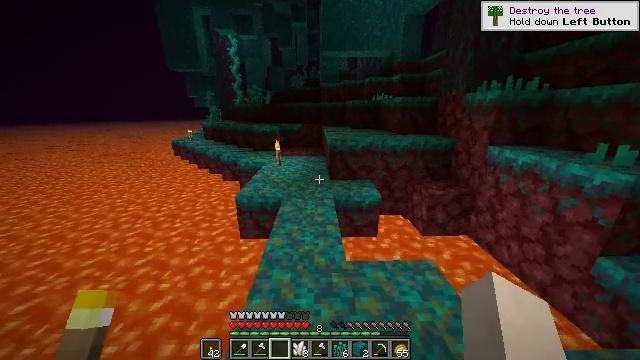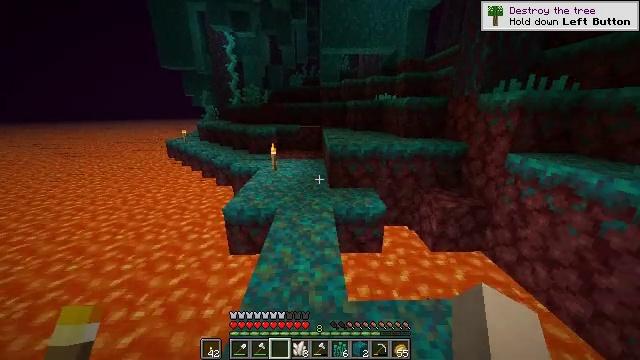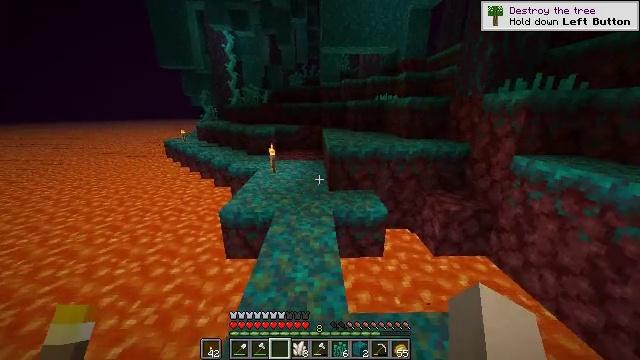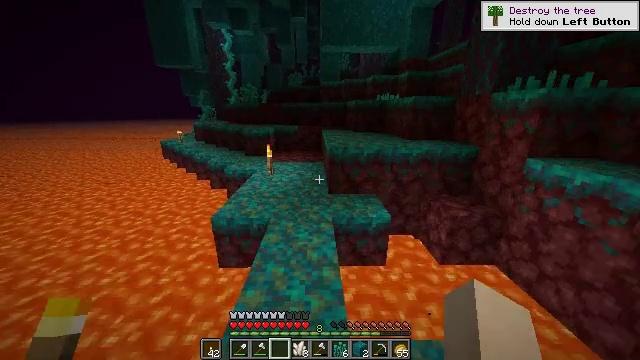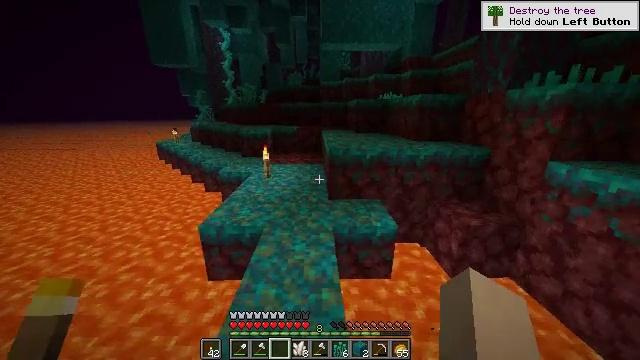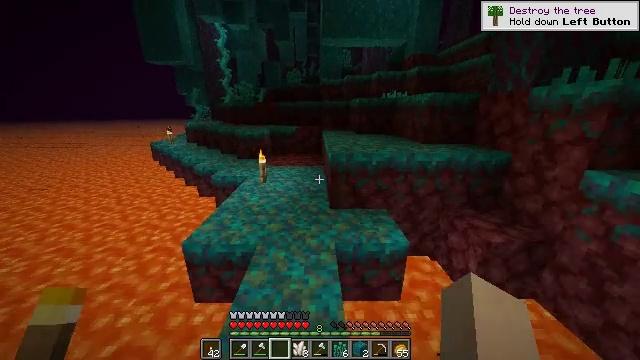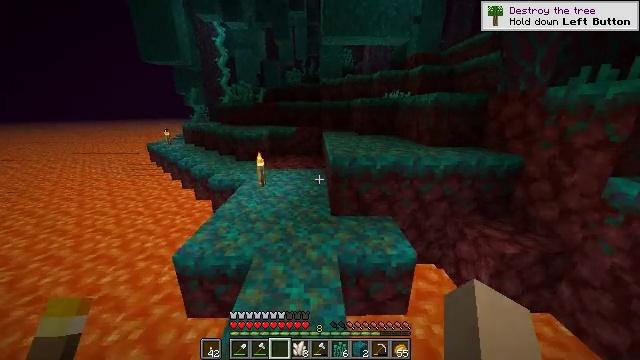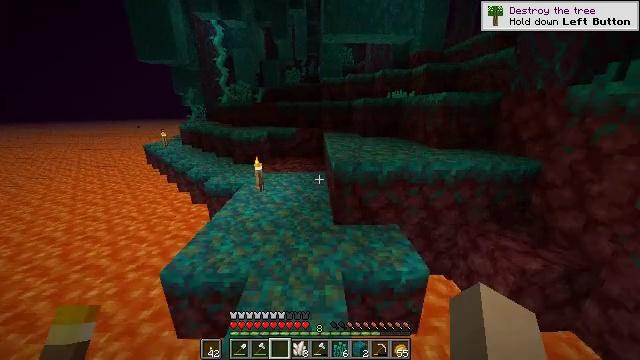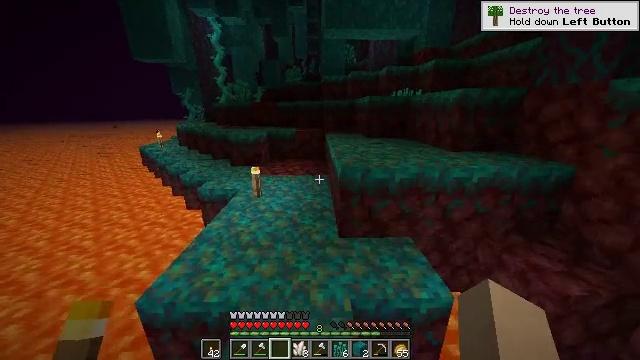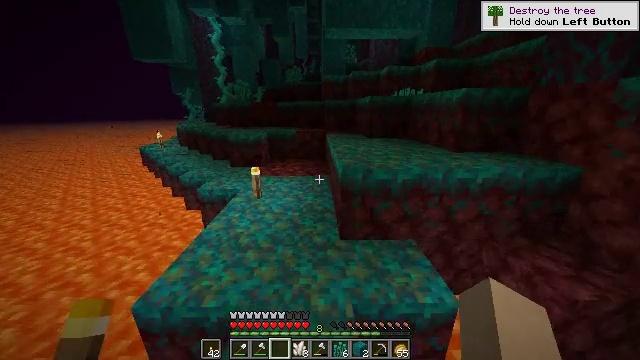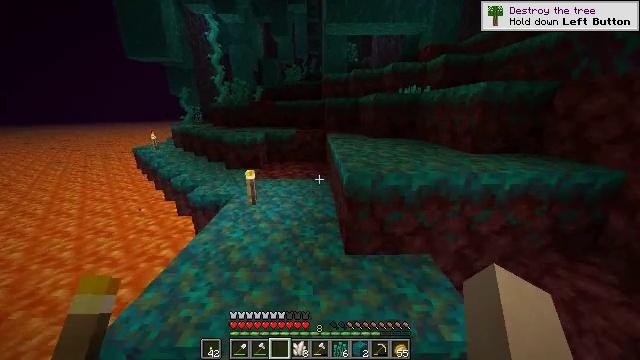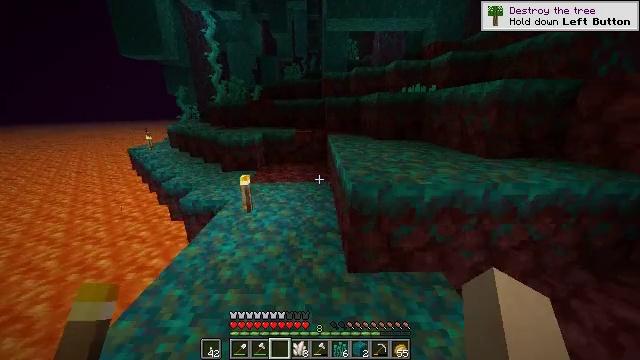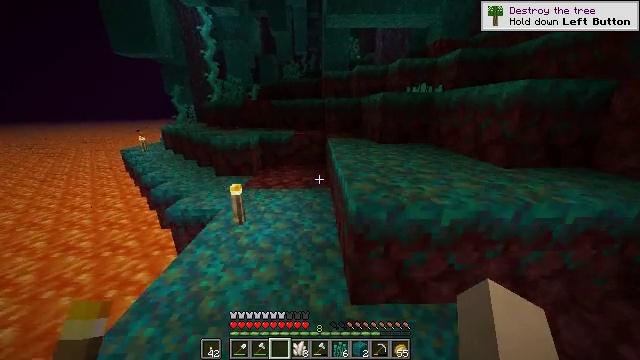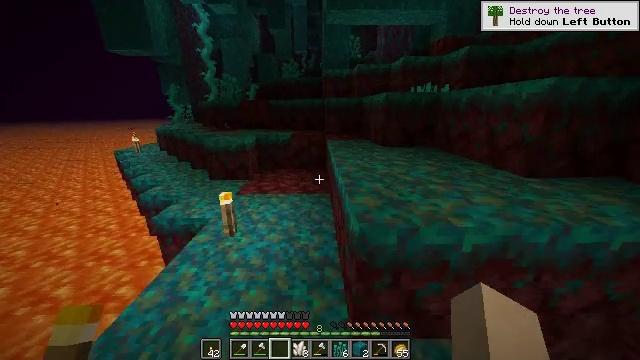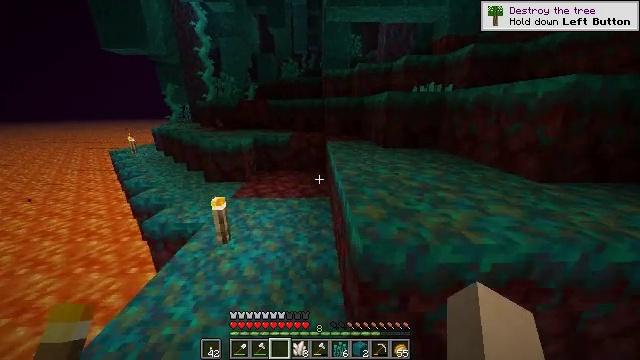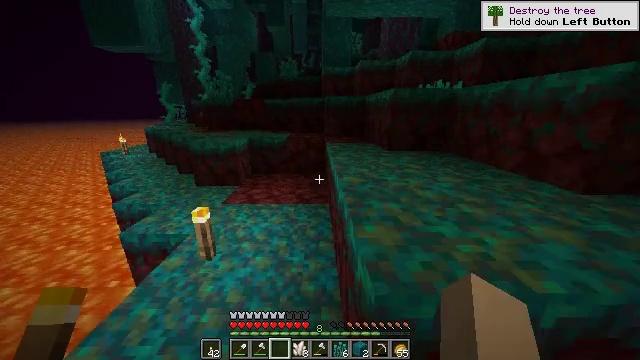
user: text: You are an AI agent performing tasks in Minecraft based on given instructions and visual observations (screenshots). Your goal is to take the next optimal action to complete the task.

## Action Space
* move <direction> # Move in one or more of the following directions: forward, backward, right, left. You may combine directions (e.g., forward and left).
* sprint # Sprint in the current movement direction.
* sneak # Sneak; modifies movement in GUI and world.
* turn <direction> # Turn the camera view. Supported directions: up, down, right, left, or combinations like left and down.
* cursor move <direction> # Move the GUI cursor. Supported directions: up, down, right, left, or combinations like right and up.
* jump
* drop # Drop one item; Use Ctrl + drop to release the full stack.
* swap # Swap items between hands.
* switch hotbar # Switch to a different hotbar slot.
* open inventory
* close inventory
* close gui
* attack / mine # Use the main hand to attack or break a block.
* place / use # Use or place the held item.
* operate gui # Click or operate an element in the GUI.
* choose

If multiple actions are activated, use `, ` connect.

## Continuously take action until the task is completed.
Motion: motion action
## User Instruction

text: Collect the warped nylium block.
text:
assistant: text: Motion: move forward, sprint
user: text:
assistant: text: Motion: move forward, sprint
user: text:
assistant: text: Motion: move forward
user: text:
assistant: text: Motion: move forward
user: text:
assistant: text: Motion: move forward
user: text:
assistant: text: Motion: move forward, sprint
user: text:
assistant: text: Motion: move forward, sprint
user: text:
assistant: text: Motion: move forward, sprint
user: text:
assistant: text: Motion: move forward
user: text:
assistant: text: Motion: move forward
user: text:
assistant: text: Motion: move forward
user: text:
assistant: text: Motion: move forward
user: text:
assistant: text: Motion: move forward
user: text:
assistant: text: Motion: move forward
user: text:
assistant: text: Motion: move forward
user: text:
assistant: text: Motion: move forward
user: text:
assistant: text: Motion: move forward
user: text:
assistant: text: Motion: move forward, turn left
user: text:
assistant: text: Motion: move forward, turn left
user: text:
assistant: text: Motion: move forward
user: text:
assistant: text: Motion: no_op
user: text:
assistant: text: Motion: no_op
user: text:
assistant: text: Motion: no_op
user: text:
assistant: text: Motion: no_op
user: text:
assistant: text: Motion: no_op
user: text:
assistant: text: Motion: move forward, turn right
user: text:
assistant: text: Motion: move forward
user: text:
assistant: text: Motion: move forward
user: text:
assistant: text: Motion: move forward
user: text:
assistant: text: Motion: move forward, turn right